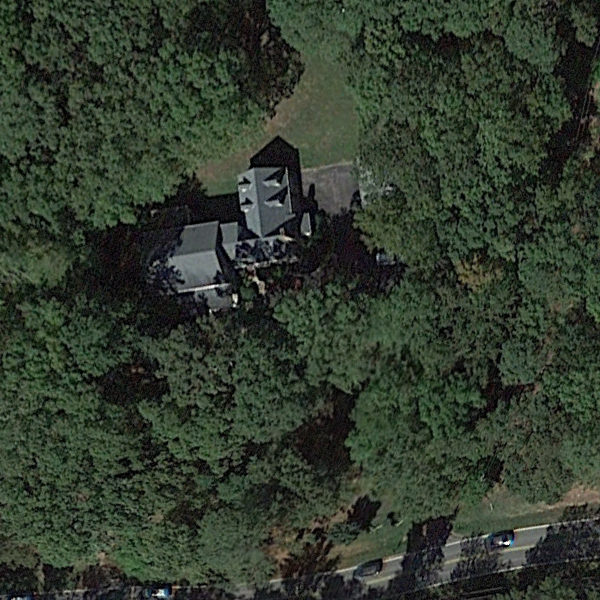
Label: SparseResidential